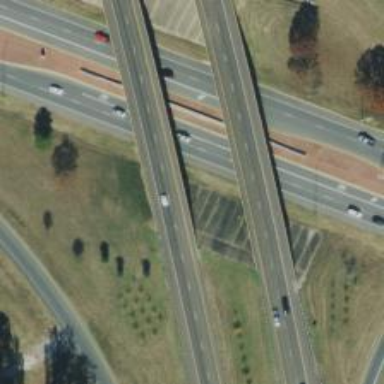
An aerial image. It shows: Asphalt bridge over expressway trunk road.